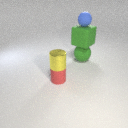
large green rubber sphere below large green rubber cube